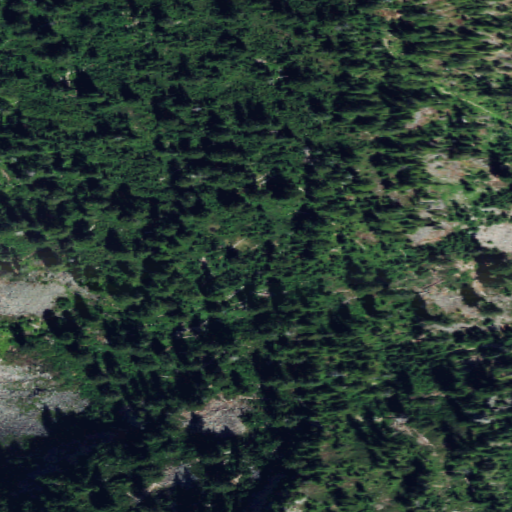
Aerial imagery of gap in Washington named Hard Pass containing evergreen forest, shrub, grassland, and barren land